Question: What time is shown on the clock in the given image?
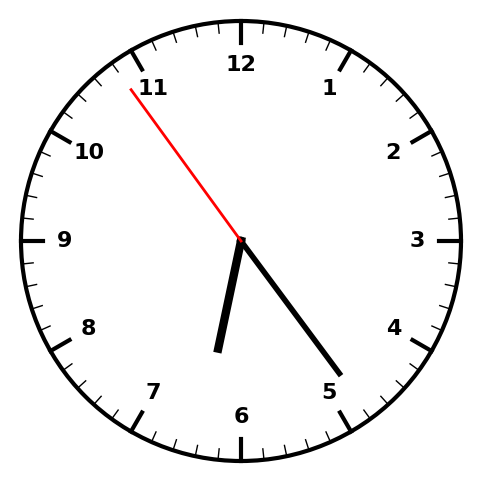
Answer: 06:23:54